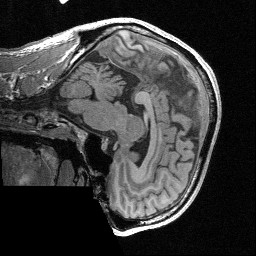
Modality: T1w
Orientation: sagittal
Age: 49
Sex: male